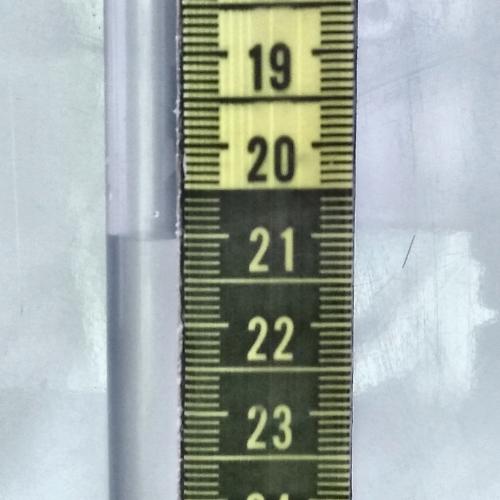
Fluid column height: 21.0 cm